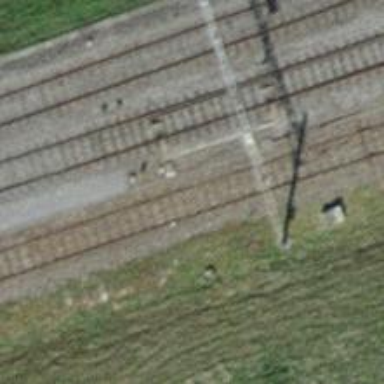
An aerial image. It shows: Railway switch.